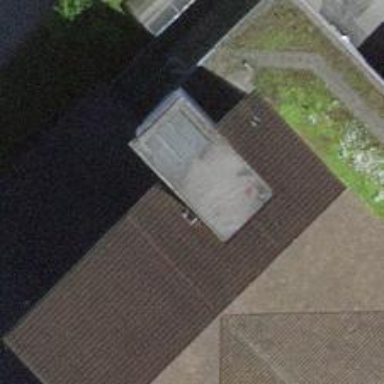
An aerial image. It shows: Fitness centre on leisure land.